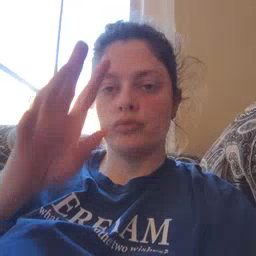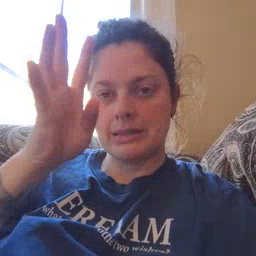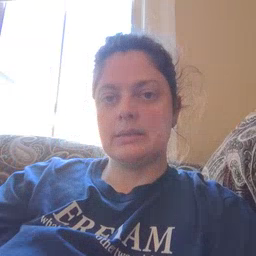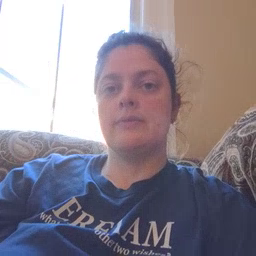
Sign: pretend